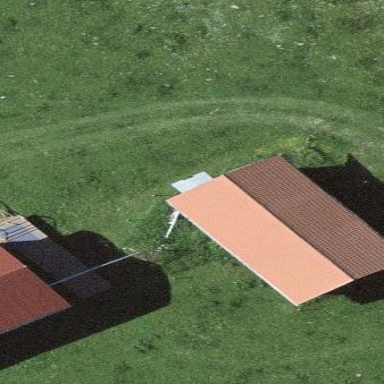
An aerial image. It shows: Cabin is depicted in the image.